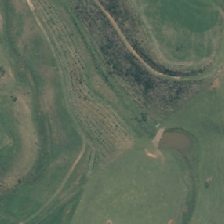
Land cover: harvested_forest